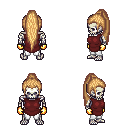
a pixel art fantasy rpg character, male body template, skeleton, maroon tunic, white pants, light blonde extra-long topknot hairstyle, gold gloves, four views (front, back, left, right), 2x2 character sprite sheet, small pixel art, hard edges, no anti-aliasing